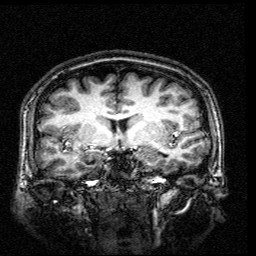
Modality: T1w
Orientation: sagittal
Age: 20
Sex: female